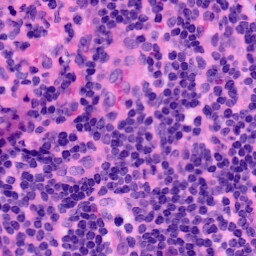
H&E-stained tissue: LymphNode